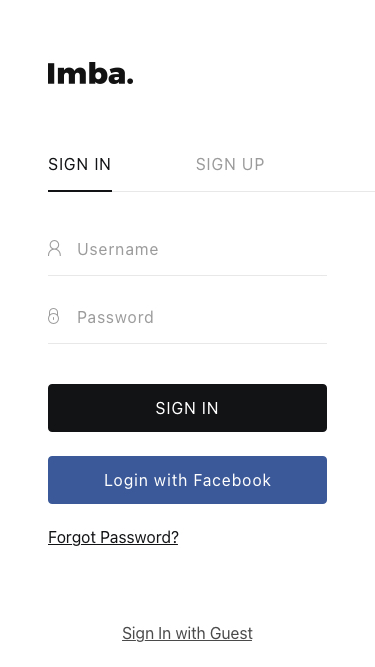
Text in this UI design:
Sign In with Guest
Forgot Password?
Sign In
Login with Facebook
Username
Password
Sign In
Sign Up